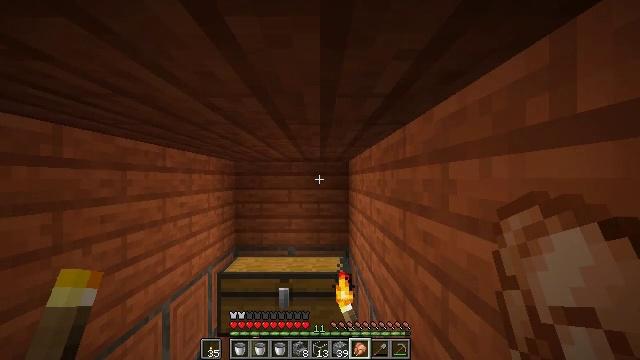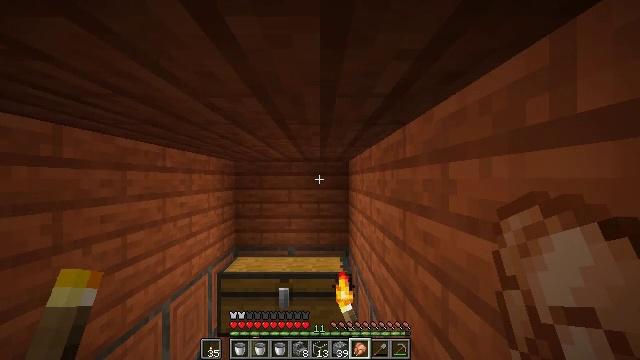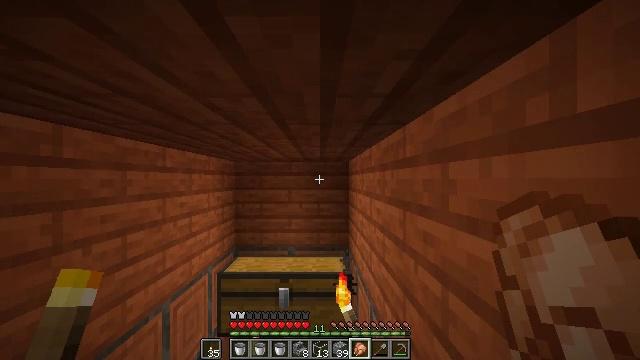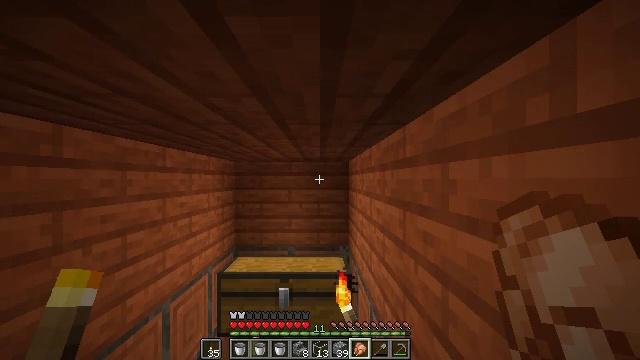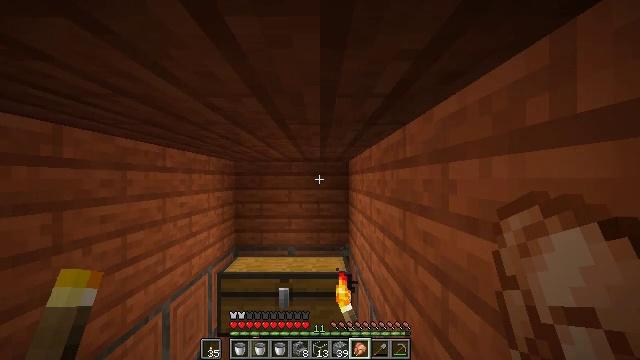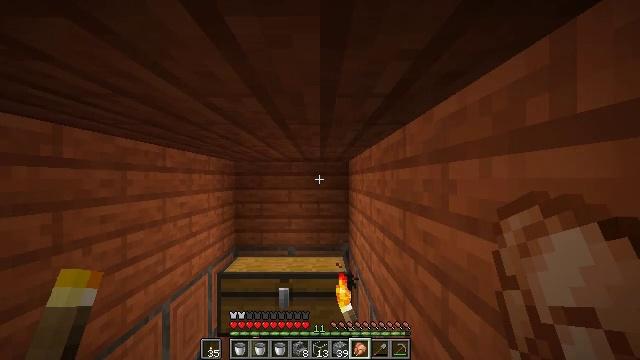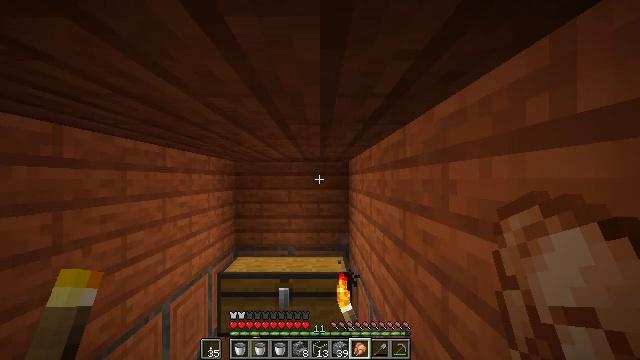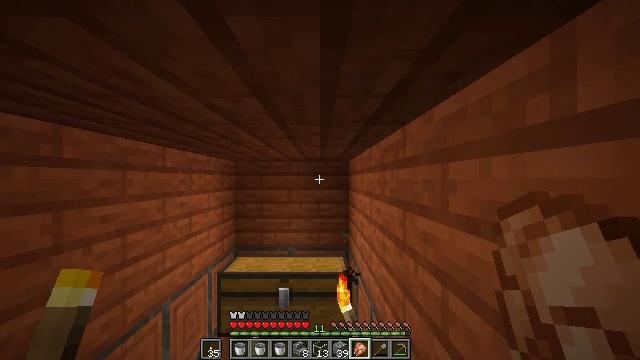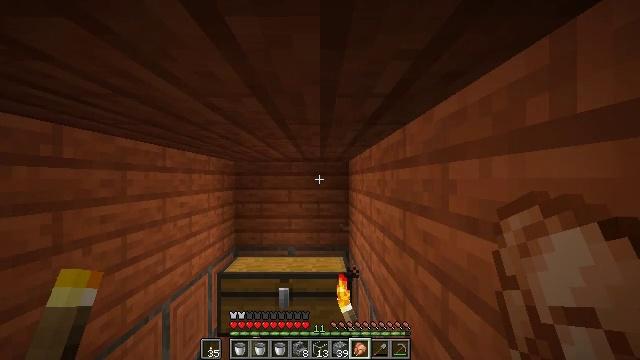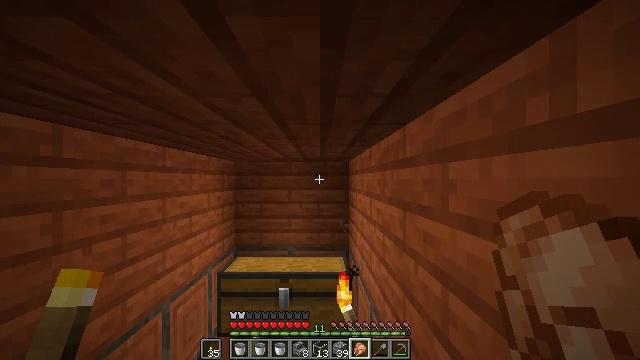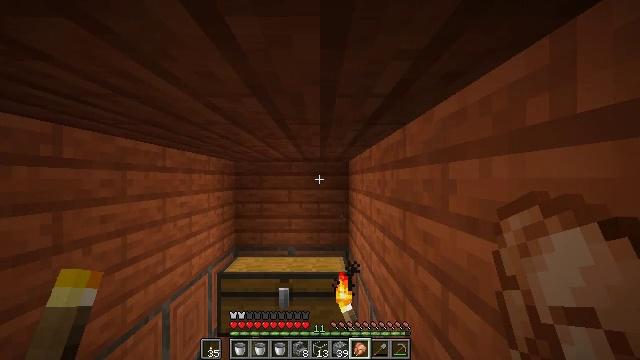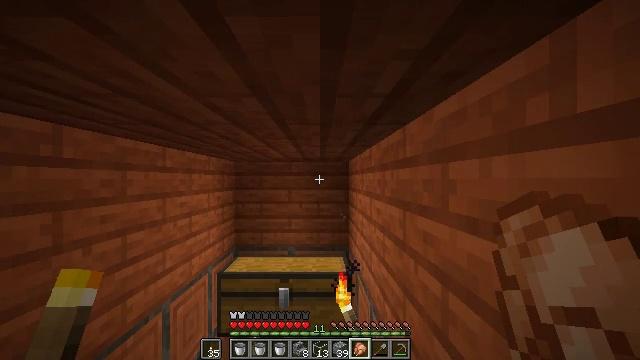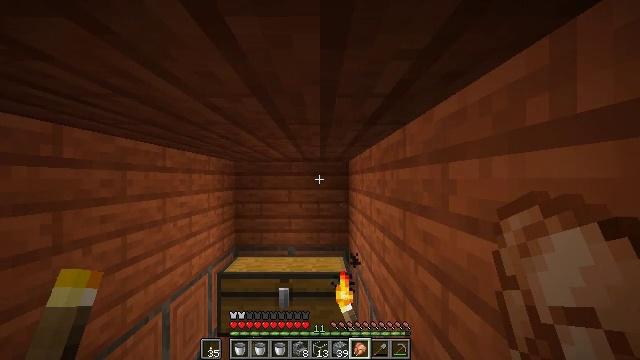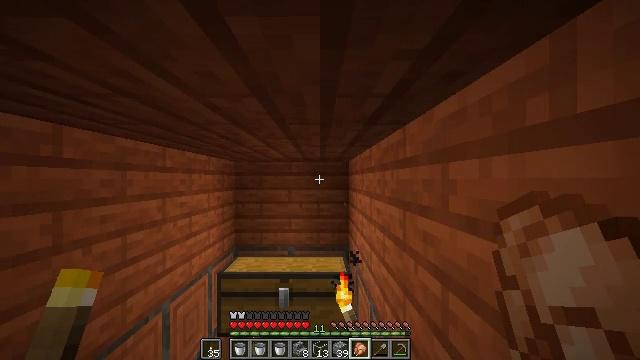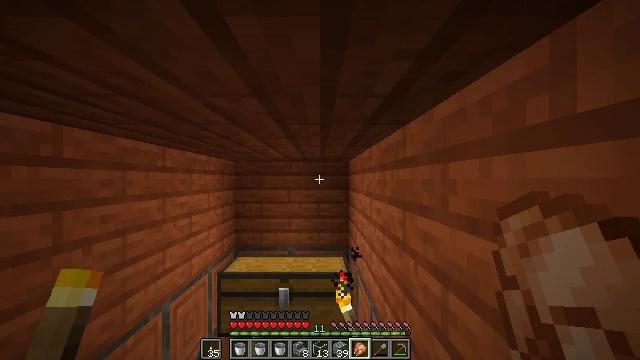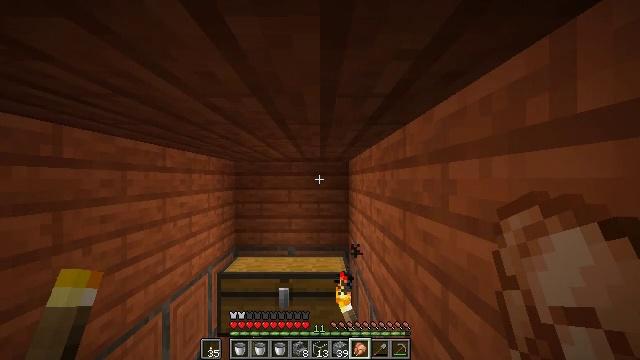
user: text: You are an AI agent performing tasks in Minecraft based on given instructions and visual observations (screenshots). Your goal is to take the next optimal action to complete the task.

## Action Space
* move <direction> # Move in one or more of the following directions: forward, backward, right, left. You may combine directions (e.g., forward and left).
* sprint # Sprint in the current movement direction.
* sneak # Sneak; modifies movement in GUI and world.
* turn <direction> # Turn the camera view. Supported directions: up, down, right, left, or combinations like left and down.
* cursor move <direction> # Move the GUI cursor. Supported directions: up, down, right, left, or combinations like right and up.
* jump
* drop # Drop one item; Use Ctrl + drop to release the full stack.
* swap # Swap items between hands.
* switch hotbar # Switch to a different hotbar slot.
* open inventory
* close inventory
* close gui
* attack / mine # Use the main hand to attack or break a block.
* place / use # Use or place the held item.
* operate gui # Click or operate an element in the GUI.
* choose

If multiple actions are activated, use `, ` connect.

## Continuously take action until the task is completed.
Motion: motion action
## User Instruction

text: Open a crafting table and craft the iron axe.
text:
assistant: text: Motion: no_op
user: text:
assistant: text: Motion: no_op
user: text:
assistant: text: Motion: no_op
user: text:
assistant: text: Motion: no_op
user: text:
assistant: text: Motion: no_op
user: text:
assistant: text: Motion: no_op
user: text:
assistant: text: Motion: no_op
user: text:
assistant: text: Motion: no_op
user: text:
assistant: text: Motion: no_op
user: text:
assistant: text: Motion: no_op
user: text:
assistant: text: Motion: no_op
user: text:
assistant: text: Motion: no_op
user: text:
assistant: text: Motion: no_op
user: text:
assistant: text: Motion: no_op
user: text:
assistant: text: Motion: no_op
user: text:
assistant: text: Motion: no_op
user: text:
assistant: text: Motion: no_op
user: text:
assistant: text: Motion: no_op
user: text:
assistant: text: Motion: no_op
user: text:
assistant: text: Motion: no_op
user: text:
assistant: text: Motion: no_op
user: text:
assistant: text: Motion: no_op
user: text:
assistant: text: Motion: no_op
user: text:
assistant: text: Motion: no_op
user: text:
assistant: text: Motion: no_op
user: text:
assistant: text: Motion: no_op
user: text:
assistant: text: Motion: no_op
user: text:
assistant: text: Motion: no_op
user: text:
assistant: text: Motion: no_op
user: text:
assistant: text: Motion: no_op